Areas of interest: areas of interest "Business office"
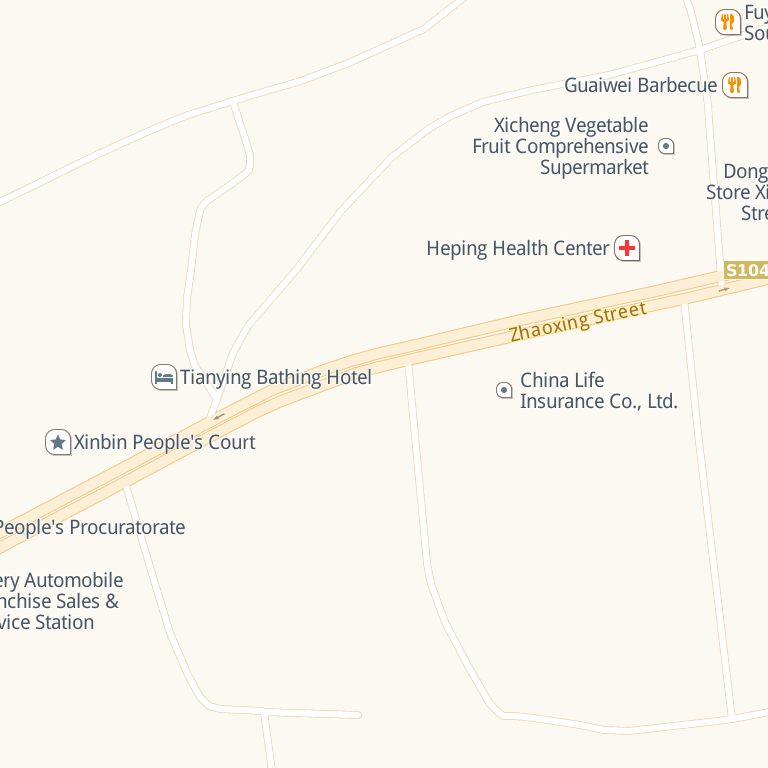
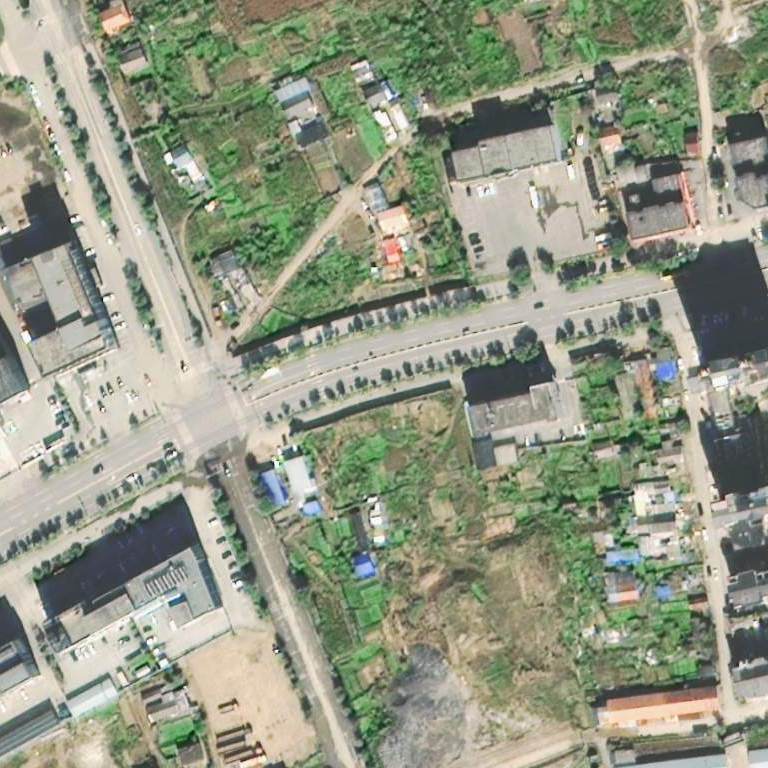